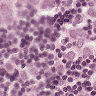
Metastatic tissue present: yes